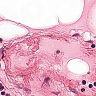
Metastatic tissue present: no